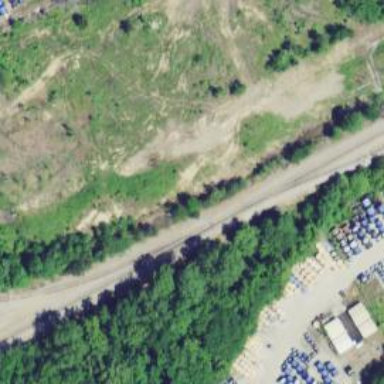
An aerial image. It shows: Railway spur junction.